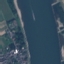
Label: River